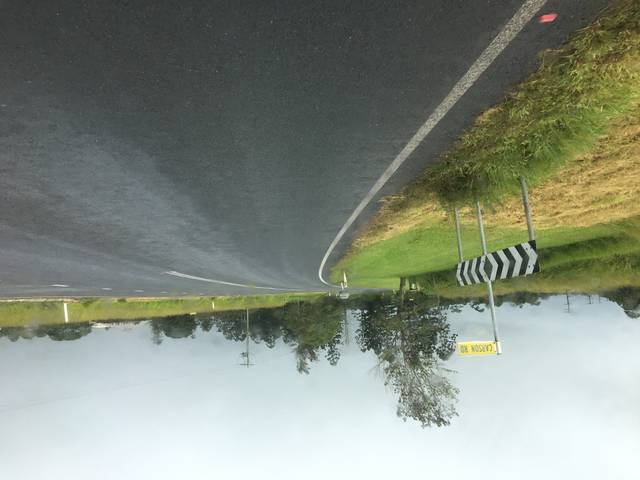
Region: Australia
Coordinates: -17.341, 145.567